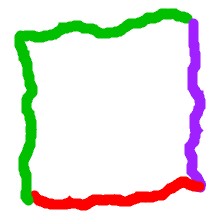
Shape: square